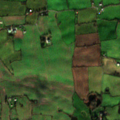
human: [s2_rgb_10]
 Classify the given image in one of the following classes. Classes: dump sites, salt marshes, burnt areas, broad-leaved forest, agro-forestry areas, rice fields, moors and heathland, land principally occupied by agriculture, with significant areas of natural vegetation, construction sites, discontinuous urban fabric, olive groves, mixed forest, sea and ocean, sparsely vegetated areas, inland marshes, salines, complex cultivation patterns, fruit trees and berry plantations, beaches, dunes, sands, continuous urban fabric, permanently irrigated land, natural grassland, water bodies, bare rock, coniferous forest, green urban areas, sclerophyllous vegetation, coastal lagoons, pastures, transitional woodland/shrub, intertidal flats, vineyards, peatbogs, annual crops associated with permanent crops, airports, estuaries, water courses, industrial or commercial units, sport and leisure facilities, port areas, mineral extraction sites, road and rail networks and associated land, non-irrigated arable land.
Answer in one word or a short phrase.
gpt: non-irrigated arable land, pastures